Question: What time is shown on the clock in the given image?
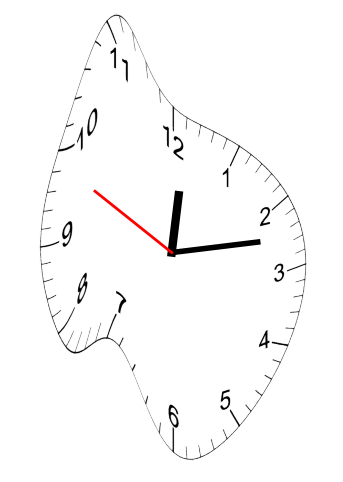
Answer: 12:12:49